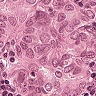
Metastatic tissue present: yes